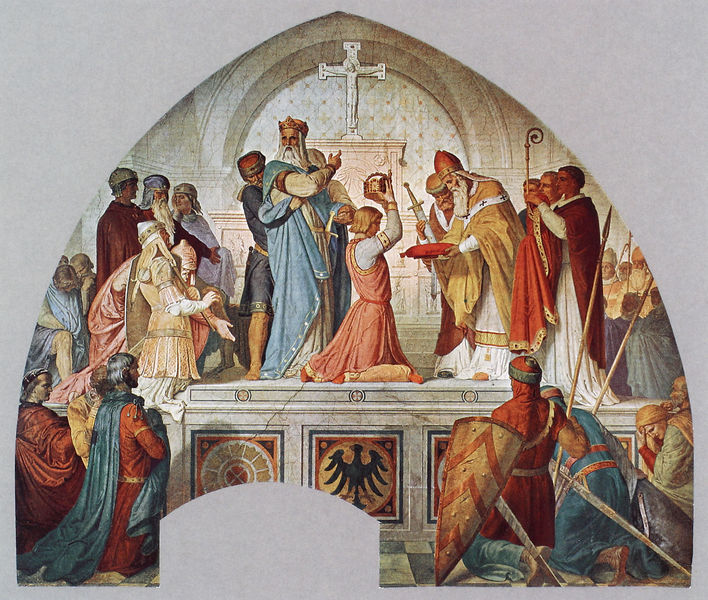
Titel: Krönung Ludwig des Frommen (westliche Wand, rechtes Joch; nach Alfred Rethel)
Künstler: Josef Kehren
Standort: Aachen, Rathaus, Krönungssaal (EU - D)
Schlagwörter: adler, gemälde, gott, mann, umhang, bunt, männer, szene, alt, bart, feier, kirche, gewand, krone, bogen, stab, bischof, kaiser, könig, lanze, papst, soldaten, schild, kreuz, dom, schilder, schwert, schwerter, soldat, ritter, zwickel, altar, spitzbogen, jesus, krieger, krönung, priester, erzbischof, lanzen, mitra, siegfried, speere, fresko, hirtenstab, bischofsstab, staufer, deutschlad, herzöge, boschofsstab, salier, 4bischof, konigung, lanzelot, löwenherz, barbaraossa, zugbischof